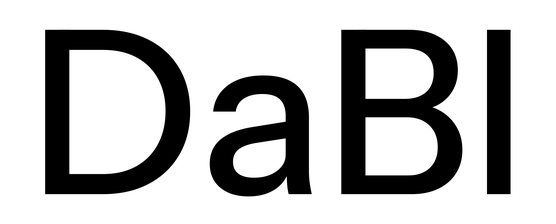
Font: InstrumentSans_Medium